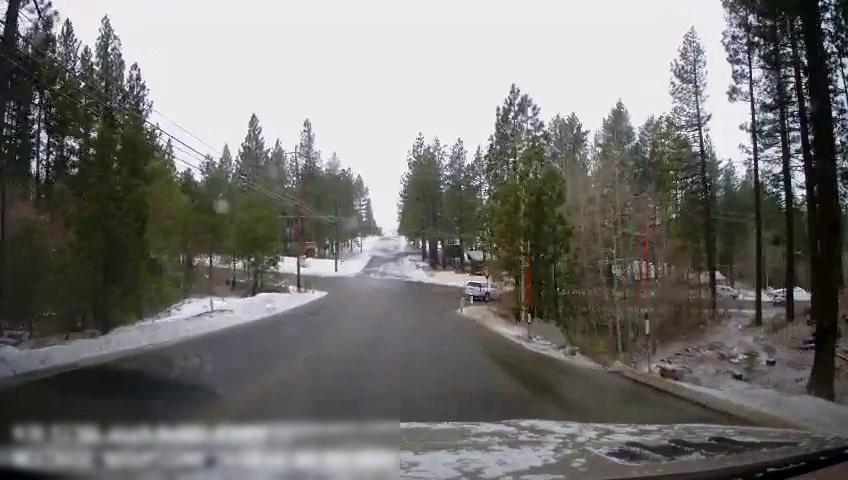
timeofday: Day
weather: Snowy
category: Drivable Space
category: Vehicles | SUV